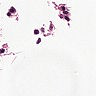
Metastatic tissue present: no